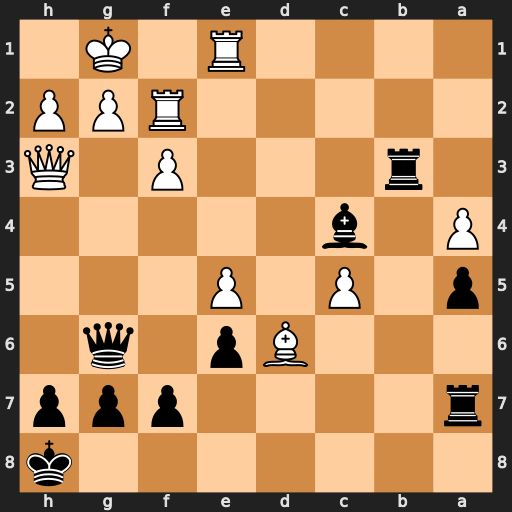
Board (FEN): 7k/r4ppp/3Bp1q1/p1P1P3/P1b5/1r3P1Q/5RPP/4R1K1
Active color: b
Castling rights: -
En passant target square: -
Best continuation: Rb1 Rff1 Bxf1